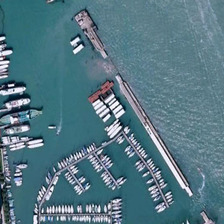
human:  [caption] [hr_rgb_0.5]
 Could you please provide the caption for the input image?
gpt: many boats are in a large port near several buildings .

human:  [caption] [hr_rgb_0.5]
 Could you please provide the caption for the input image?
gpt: many boats are in a large port near several buildings .

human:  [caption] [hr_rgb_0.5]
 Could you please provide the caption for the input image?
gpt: many boats are in a large port near several buildings .

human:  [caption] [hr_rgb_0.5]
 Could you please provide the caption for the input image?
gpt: many boats are in a large port near several buildings .

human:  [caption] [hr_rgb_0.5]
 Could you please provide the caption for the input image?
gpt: many boats are in a large port near several buildings .